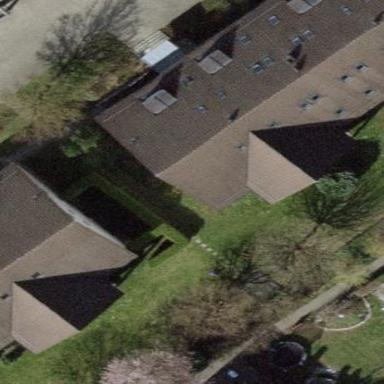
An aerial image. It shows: Gabled roof on building that houses apartments.